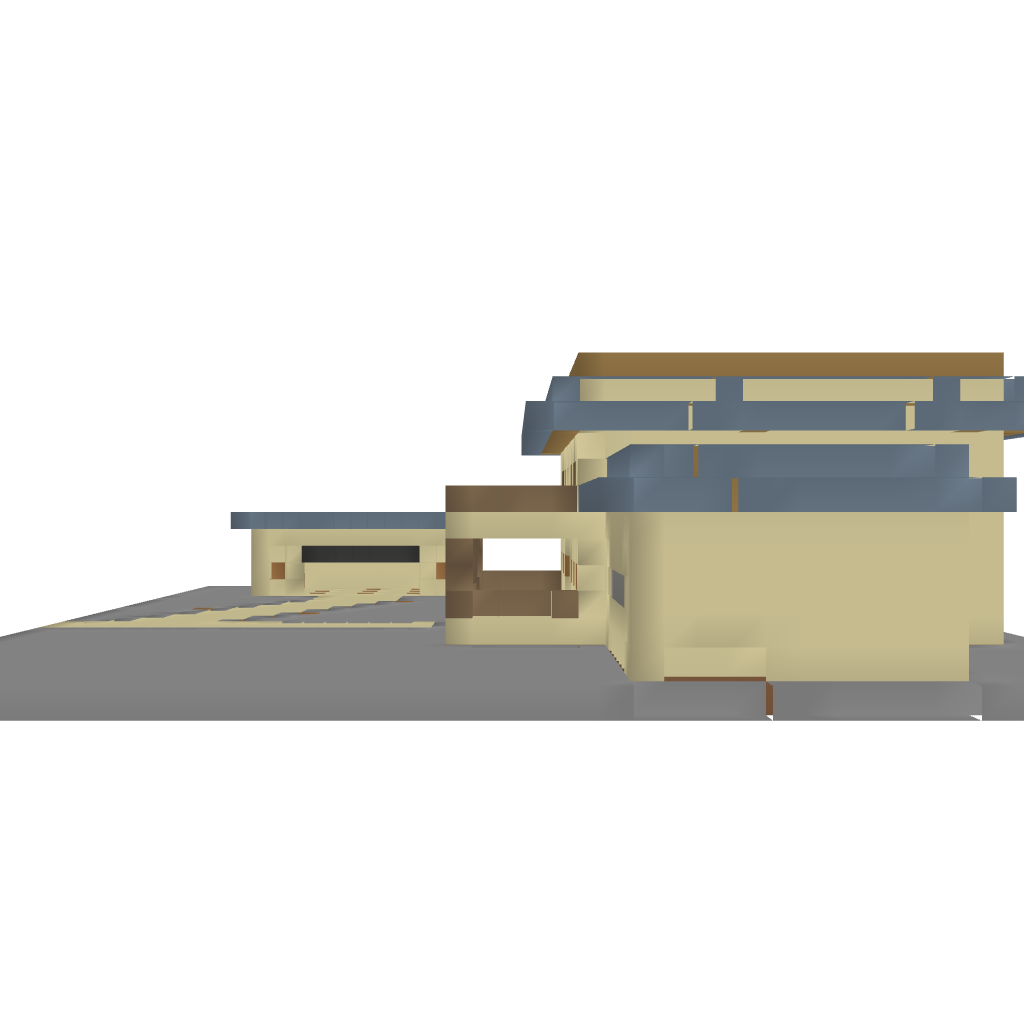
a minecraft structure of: Sandstone Mansion